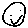
Label: smiley face